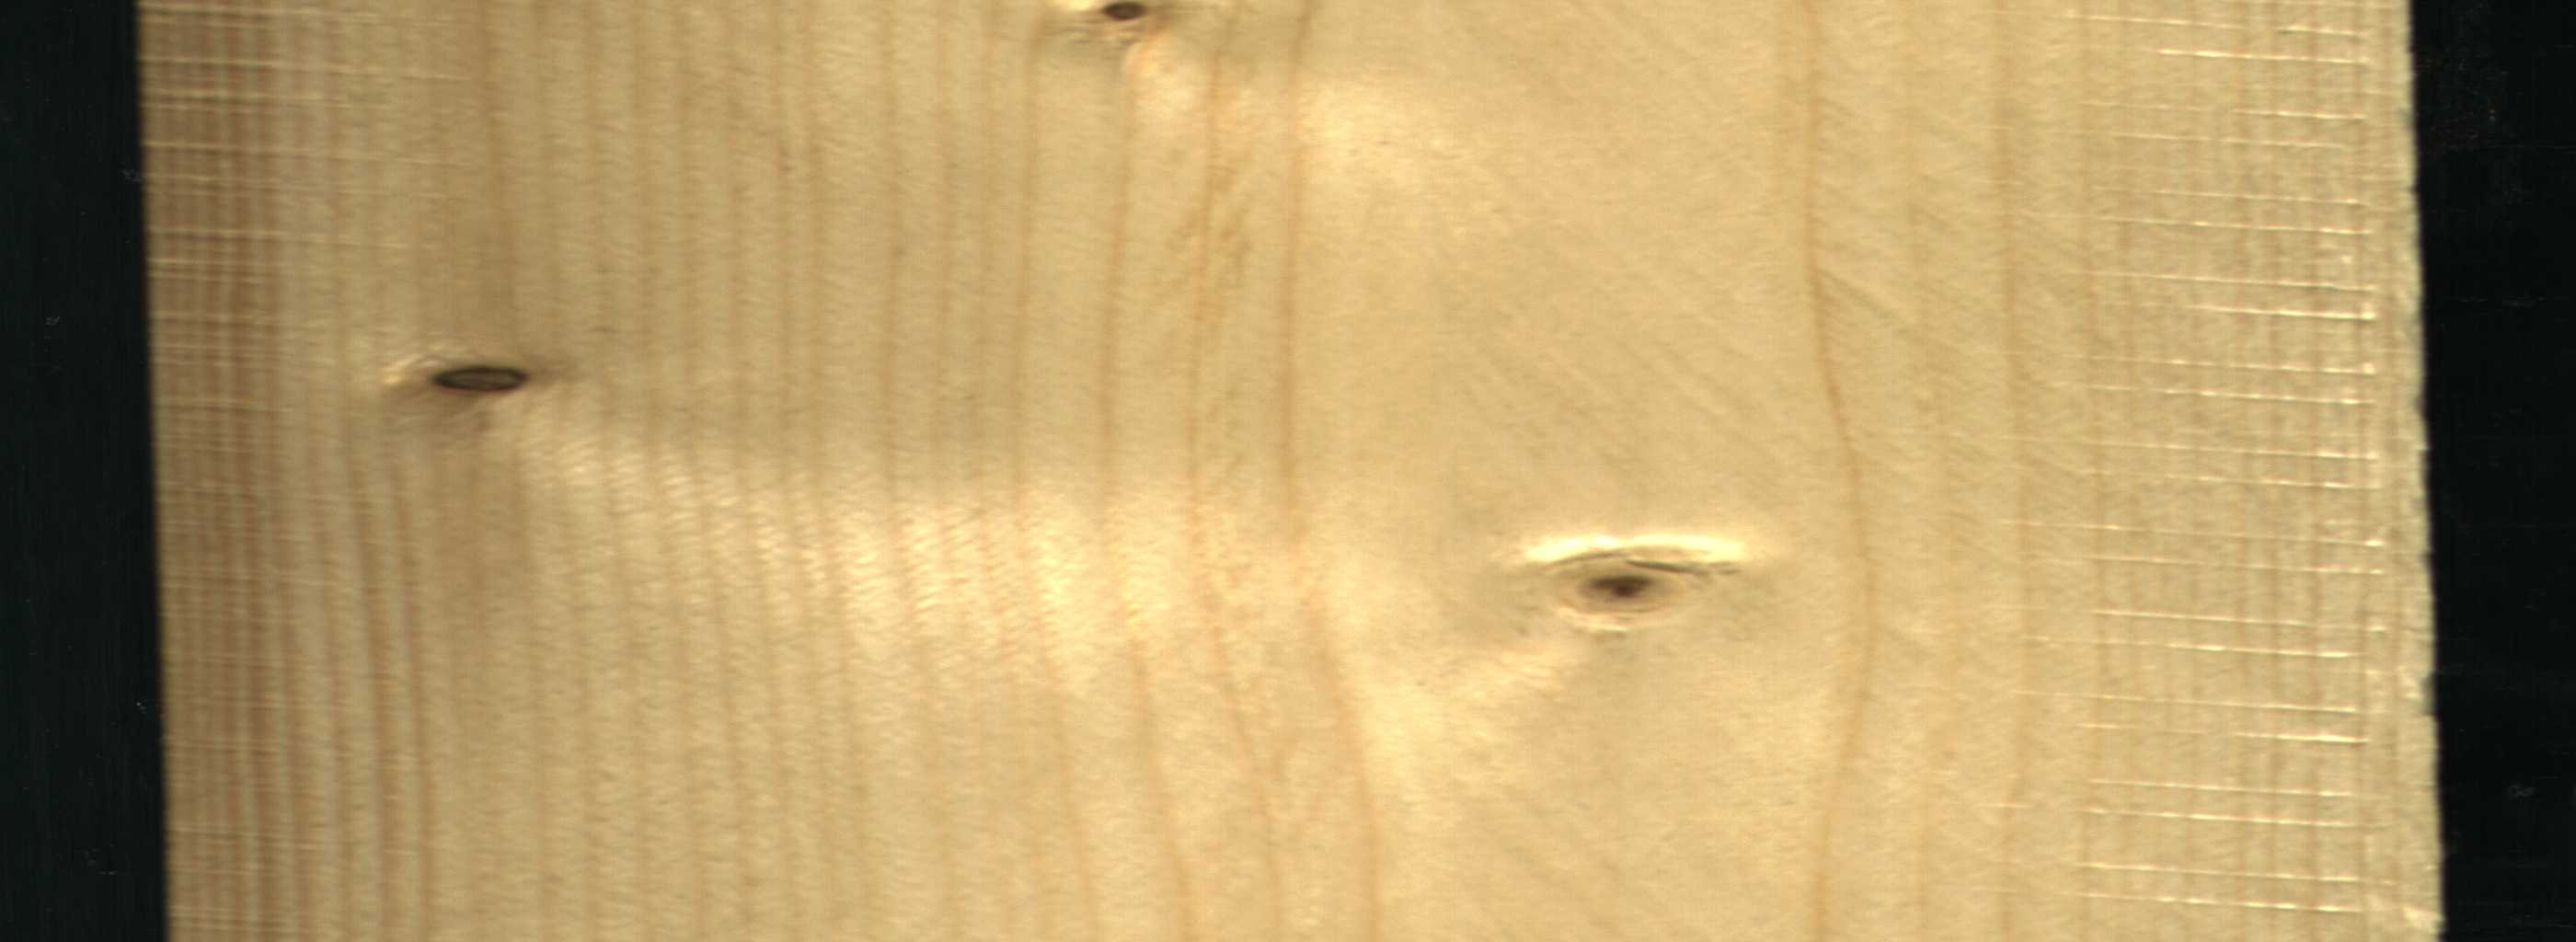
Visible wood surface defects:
Dead_Knot
Dead_Knot
Live_Knot